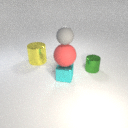
small cyan metal cube below large red rubber sphere